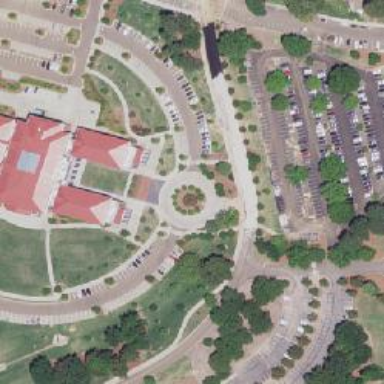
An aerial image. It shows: View of university building.